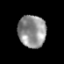
Tissue: prostate
Cell type: Myeloid cells
Senescence score: 0.3403
Nuclear area (px): 876
Mean DAPI intensity: 145.479